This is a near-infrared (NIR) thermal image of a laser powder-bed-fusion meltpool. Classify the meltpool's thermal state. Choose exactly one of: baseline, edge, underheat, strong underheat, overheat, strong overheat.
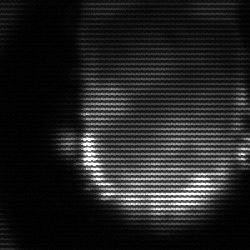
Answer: baseline